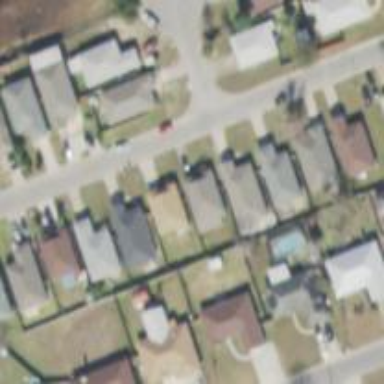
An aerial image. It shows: Driveway.